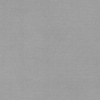
Label: dusty